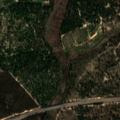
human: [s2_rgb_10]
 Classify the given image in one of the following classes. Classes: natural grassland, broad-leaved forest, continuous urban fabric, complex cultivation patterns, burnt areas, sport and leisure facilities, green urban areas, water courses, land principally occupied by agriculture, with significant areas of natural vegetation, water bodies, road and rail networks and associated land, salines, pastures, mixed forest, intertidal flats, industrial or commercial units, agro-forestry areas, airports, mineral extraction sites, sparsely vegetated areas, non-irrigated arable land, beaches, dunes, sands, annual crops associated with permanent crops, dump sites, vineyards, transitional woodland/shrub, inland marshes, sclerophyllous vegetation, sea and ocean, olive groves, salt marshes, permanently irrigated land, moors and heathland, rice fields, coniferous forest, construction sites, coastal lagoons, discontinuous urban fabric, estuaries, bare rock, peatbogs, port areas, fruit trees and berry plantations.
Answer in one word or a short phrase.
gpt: broad-leaved forest, coniferous forest, transitional woodland/shrub